Question: Before I attempt to reinvent the wheel (via jQuery plugin or similar), I'm trying to see if there is an easier way to do this or an existing plugin that users may know of. What I'm looking to do is scroll the body of a table that contains multiple table headers. For example, imagine something of this structure:
'''
<table>
<thead>
<tr>
<td colspan="2"></td>
</tr>
</thead>
<tbody>
<tr>
<td></td>
<td></td>
</tr>
</tbody>
<thead>
<tr>
<td colspan="2"></td>
</tr>
</thead>
<tbody>
<tr>
<td></td>
<td></td>
</tr>
<tr>
<td></td>
<td></td>
</tr>
<tr>
<td></td>
<td></td>
</tr>
</tbody>
</table>
'''
Honestly, I haven't tried out the above syntax to even see if its valid. The actual markup I have does not currently use thead/tbody and instead scrolls the whole parent div (seen below).

What I want to achieve is scrolling of the whole table such that the header of the most relevant section is viewed on top. Currently the header scrolls out of view is there are enough rows.
I know the various techniques used to scroll a table with one header, but what about multiple? Are there any existing ways to achieve this? I'm open to different ideas, but right now I'm thinking of simply displaying the most relevant table header for the content on top.
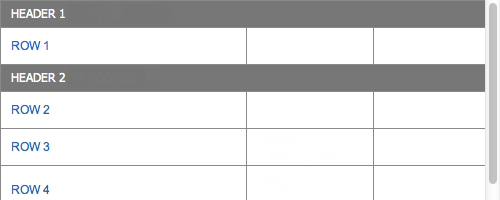
Answer: A few months ago, I wrote some code that did exactly that where I wanted the headers to perform similar to section headers on iOS.
Utilising a Jquery, the solution I ended up with involved creating an onScroll (and onResize for window resizing) event listener that ran a check through all '$('table thead')' and checked their '$(this).position()' on the page.
The check was whether the 'thead' had a position which was above the top of the current viewport.
Once I had found the most relevant header (the bottommost 'thead' that was above the viewport), I created a new 'table', with 'position: fixed' at (0, 0) and copied into it a new column for each column of the headers rows and manually set its 'width' properties to match the original table.
<URL>.
Here is some pseudo-code of how it works:
1. Check the table is visible
2. Get a list of all thead sections in the table
3. Reverse the list
4. Find the first thead in the array with a top position less than scrollTop of the body element
5. If we found one: Create deep copy of the thead Make a container table Copy attributes from the original table so the styles get copied Position the container at [0, originalTable.left] Set the width equal to the outerWidth of the original table Set the width of every td found to the width of the matching td from the original table Add it to the DOM
6. If none found, remove the existing container from the DOM if there was one
There are some other edge case details that made this even nicer too:
- 'tbody'- -
---
This approach worked a lot better others I tried such as trying to 'position:absolute' an object due to the fact that Firefox and IE aren't incredibly fast at running the onScroll handler so you tend to see 'juddering'. I also tried mucking with the 'position' attribute of the 'thead's, this just ended in the table column widths jumping about and not matching the data.
'thead' nodes aren't strictly required for this solution as you can use some other selector to determine which rows are headers etc.
---
: Added example code and pseudo-code
: Dropbox changed their system, replaced example with jsfiddle URL